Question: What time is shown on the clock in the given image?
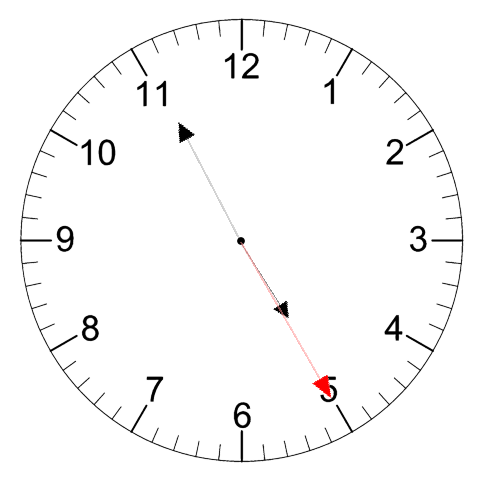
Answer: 04:55:25